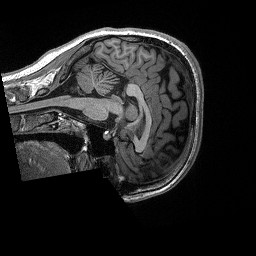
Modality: T1w
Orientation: sagittal
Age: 21
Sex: female